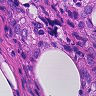
Metastatic tissue present: yes